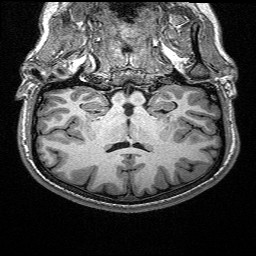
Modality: T1w
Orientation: sagittal
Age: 24
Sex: female
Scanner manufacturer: siemens
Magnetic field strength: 3 T
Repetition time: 2.4 s
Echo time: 0.03 s